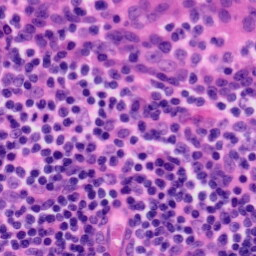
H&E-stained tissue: Tonsil